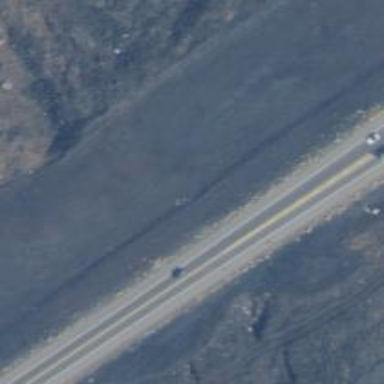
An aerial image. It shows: Primary highway.